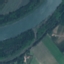
Land use / land cover: River